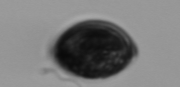
Label: Prorocentrum